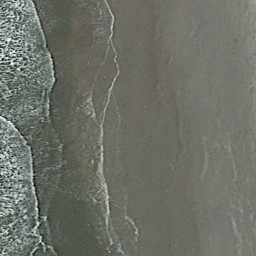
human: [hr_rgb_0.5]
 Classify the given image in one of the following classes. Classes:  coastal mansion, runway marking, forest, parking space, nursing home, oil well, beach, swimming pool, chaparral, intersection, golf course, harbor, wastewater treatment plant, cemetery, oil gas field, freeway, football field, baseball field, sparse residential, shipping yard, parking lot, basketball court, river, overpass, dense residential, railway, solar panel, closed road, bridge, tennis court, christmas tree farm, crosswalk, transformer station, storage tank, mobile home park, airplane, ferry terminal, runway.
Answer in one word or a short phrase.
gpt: beach